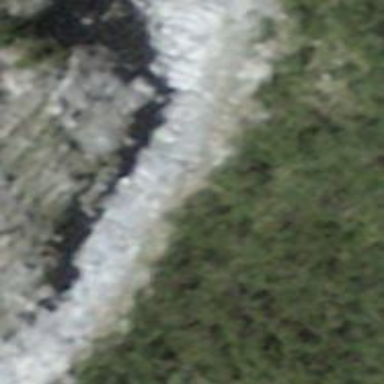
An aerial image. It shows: Gully created by natural forces.